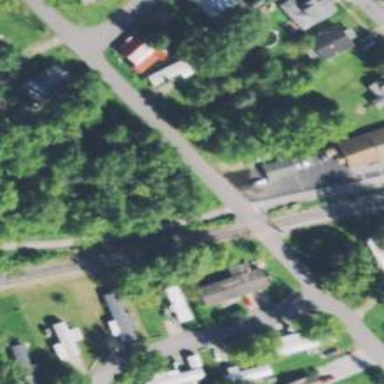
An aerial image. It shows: Marked road crossing.